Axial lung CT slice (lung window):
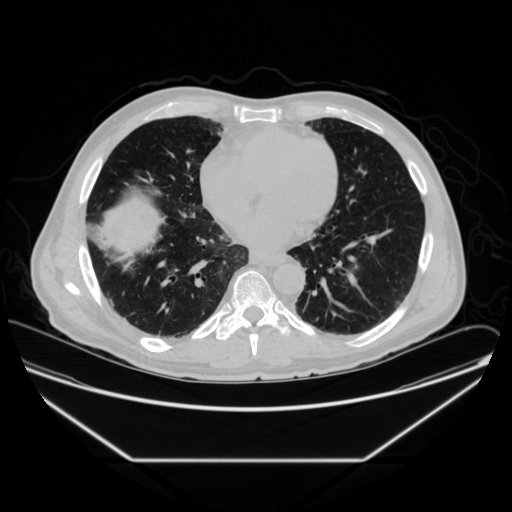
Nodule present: no